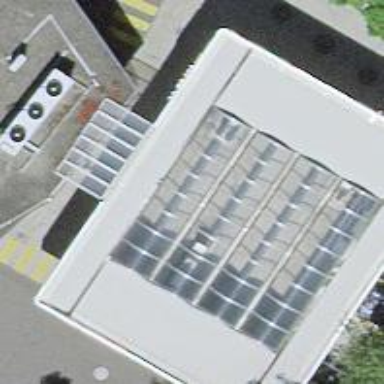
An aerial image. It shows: View of roof of building.